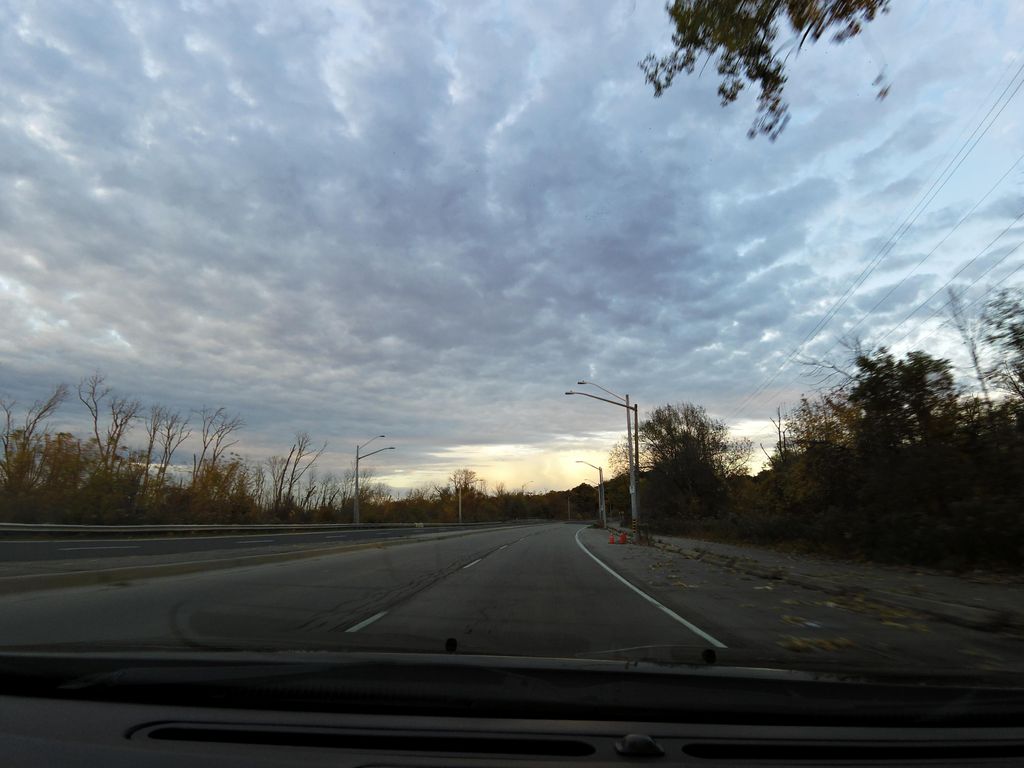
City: hamilton